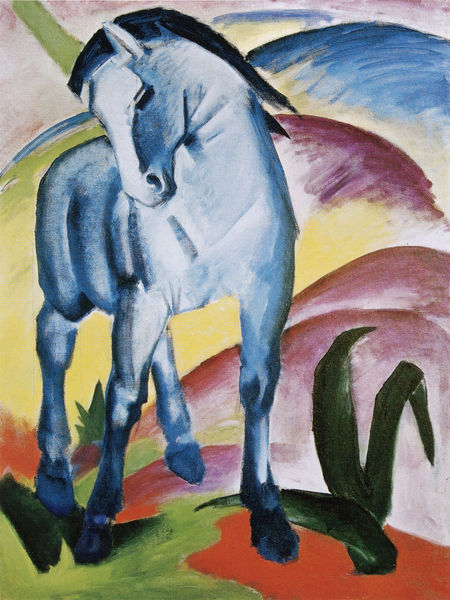
Titel: Blaues Pferd I
Künstler: Franz Marc
Standort: München
Institution: Städtische Galerie im Lenbachhaus
Schlagwörter: berg, blau, blätter, gemälde, gruppe, kopf, körper, mann, weiß, wolken, gelb, grün, kirchner, landschaft, bewegung, blume, blumen, bunt, licht, männer, ohr, orange, schwarz, gras, rasen, rot, tier, tiere, wiese, wolke, expressionismus, hochformat, malerei, augen, hals, feld, felder, gräser, hügel, natur, strauch, weide, zweige, boden, auge, pflanze, pflanzen, ohren, traurig, pferd, reiter, beine, huf, hufe, mähne, bein, farbig, schrift, wellen, ruhe, moderne, abstrakt, berge, farben, fläche, flächen, modern, farbe, formen, lila, violett, könig, impressionistisch, wimpern, weiden, expressionistisch, farbflächen, farbfläche, form, titel, gebogen, macke, grasbüschel, franz, wappen, ross, maul, nüstern, agave, büschel, farbfelder, niedlich, süß, kräftig, blauer reiter, künstlervereinigung, vereinigung, bezeichnung, august, die brücke, blauer, himmelw, trab, franz marc, marc, der blaue reiter, farbfeld, künstlergruppe, fohlen, emden, olke, pflanzem, reittier, ruhr, blaues pferd, bundt, gesenkter kopf, das blaue pferd, 1915, 1917, dunkle mähne, aufgestelltes ohr, bunter hintergrund, immpresionist, immpresionistisch, 1916